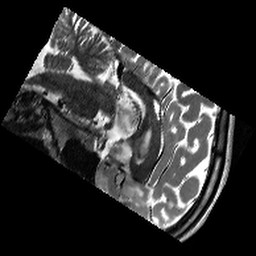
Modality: T2w
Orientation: sagittal